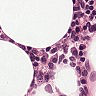
Metastatic tissue present: no